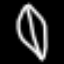
Label: leaf